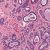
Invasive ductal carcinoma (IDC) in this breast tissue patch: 0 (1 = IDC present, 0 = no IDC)